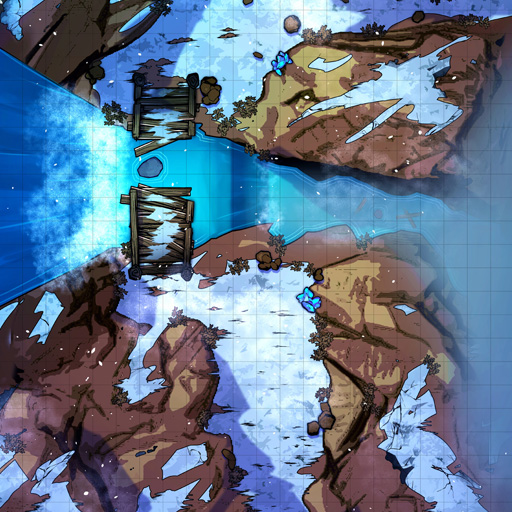
A D&D Grid Map west waterfall broken wooden bridge snowy cliffs (Snowy Mountain Waterfall Map)